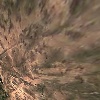
Label: land